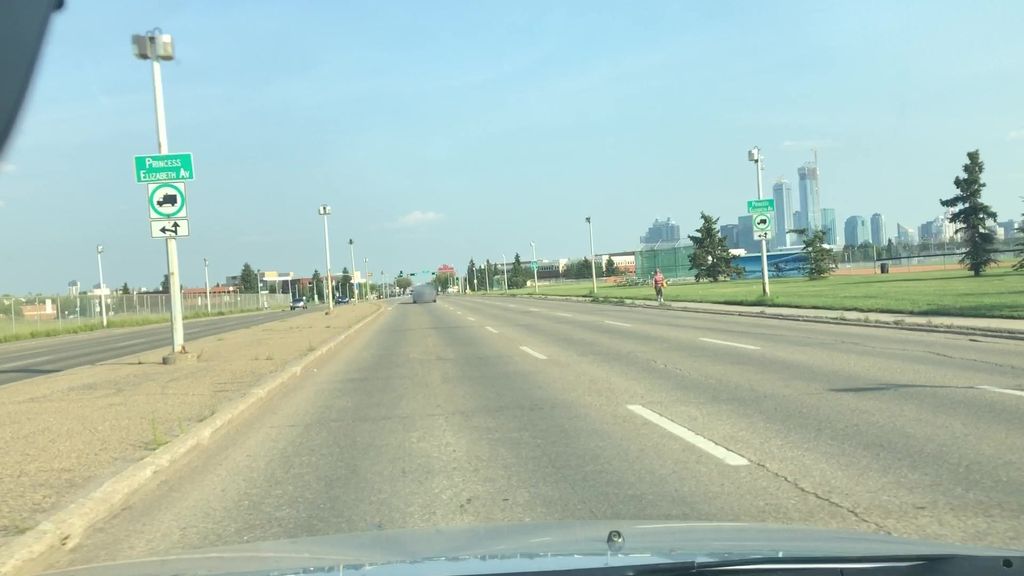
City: edmonton